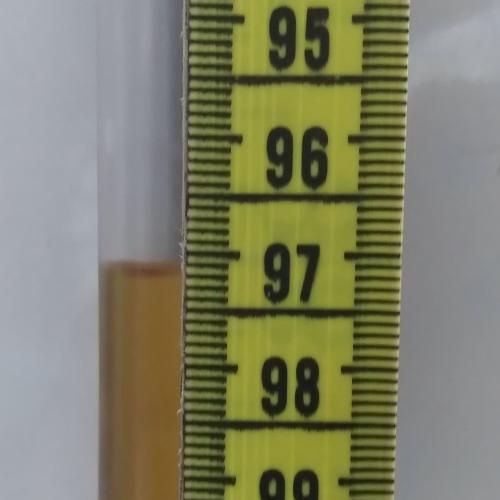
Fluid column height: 97.2 cm